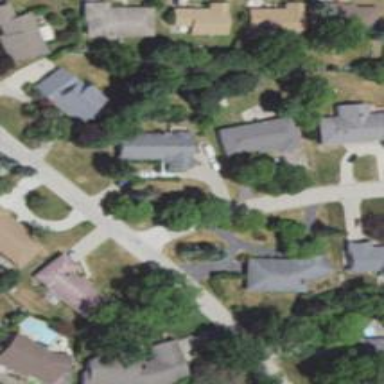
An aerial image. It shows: Driveway.